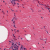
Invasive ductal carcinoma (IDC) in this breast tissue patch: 0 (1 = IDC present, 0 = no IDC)